Field crop: maize
Growth stage: 2
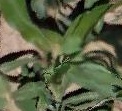
Species: maize